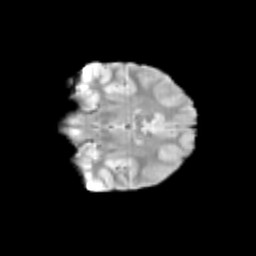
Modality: T2w
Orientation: coronal
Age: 12
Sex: female
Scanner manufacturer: siemens
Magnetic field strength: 3 T
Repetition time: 3.8 s
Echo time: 0.07 s